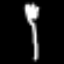
Label: fork